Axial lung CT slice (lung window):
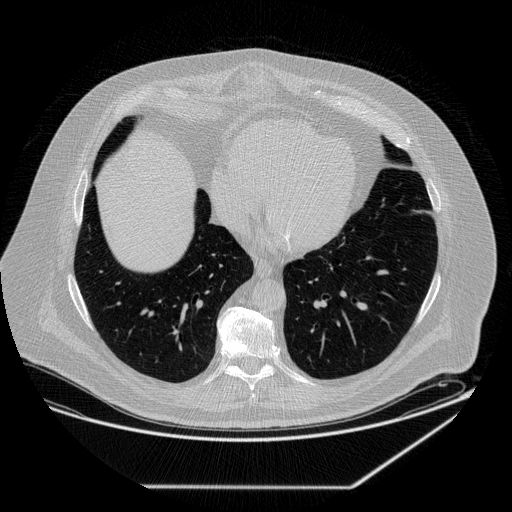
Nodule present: no